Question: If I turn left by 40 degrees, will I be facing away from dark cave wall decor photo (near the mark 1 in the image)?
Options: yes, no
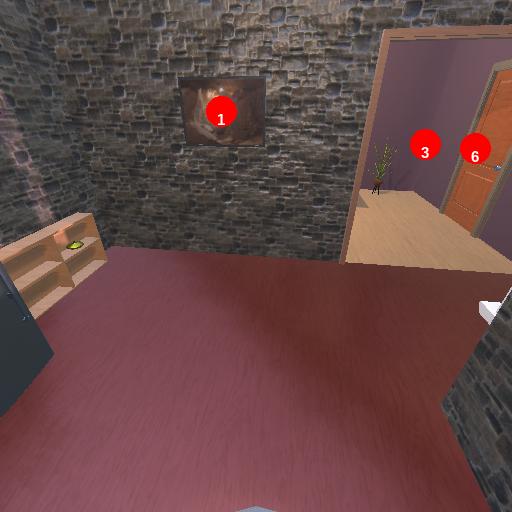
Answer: yes